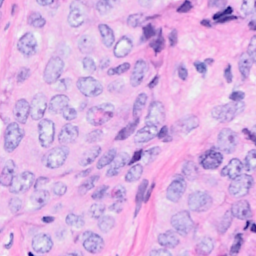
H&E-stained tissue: Breast